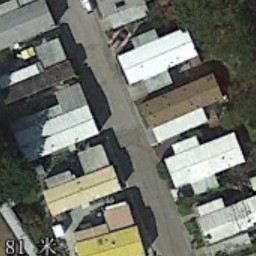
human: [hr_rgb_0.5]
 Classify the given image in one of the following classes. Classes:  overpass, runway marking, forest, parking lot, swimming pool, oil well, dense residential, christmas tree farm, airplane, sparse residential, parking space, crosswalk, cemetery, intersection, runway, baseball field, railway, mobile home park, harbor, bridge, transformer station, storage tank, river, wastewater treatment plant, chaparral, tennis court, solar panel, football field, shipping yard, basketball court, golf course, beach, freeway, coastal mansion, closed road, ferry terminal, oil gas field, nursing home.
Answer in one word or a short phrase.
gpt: mobile home park